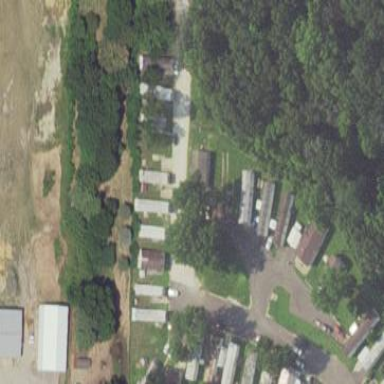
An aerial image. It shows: Residential area known as trailer park.